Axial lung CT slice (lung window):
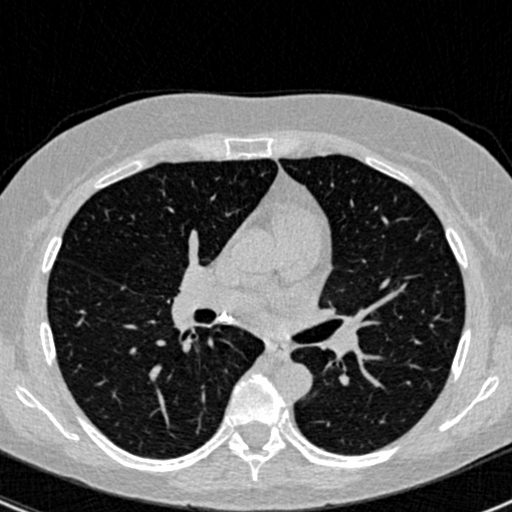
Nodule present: no